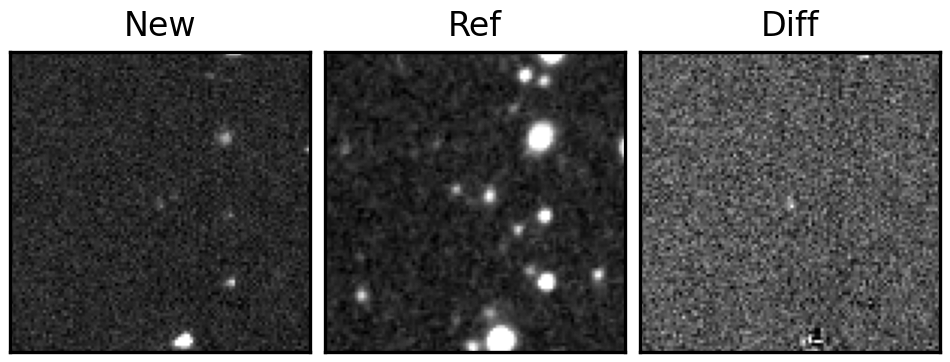
Label: real